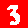
Digit: 3